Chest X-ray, PA view. Patient: 21 years old, sex M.
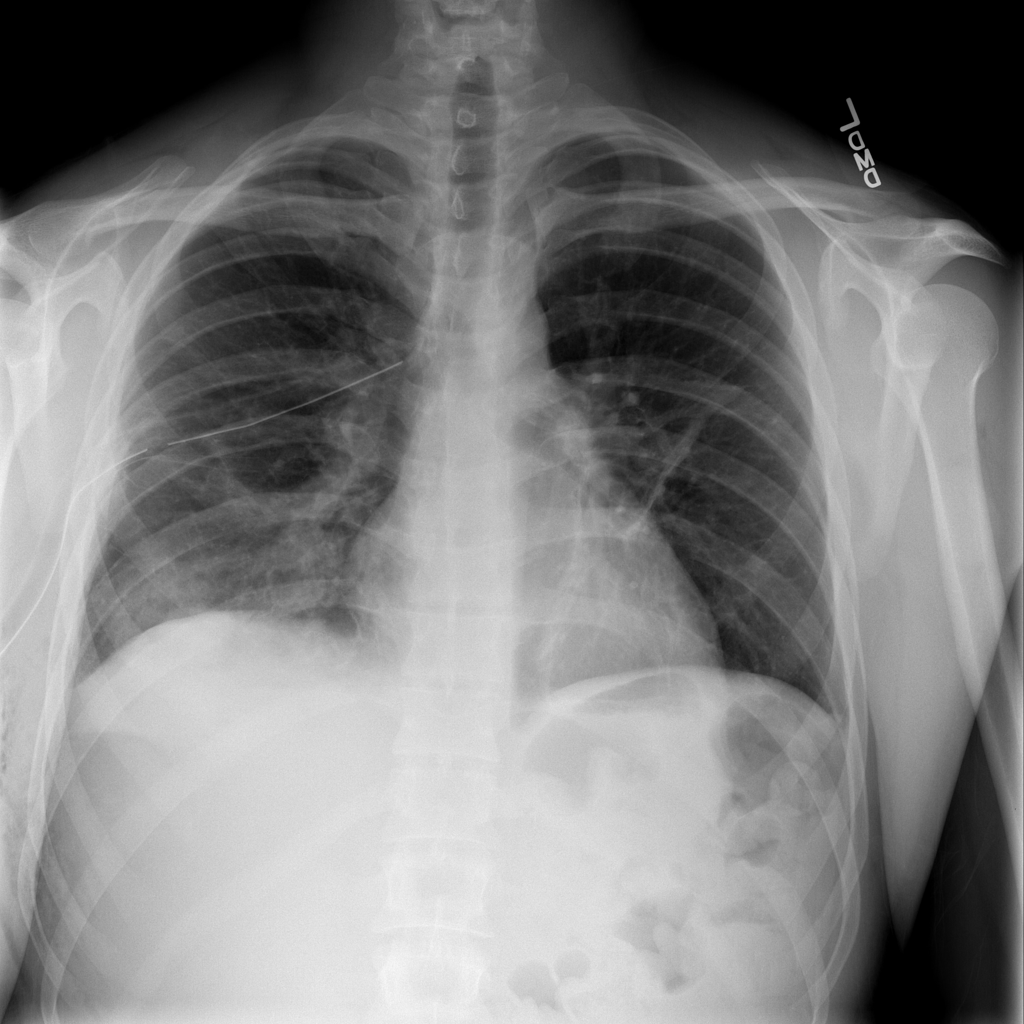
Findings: Atelectasis, Emphysema, Infiltration, Pleural_Thickening, Pneumothorax